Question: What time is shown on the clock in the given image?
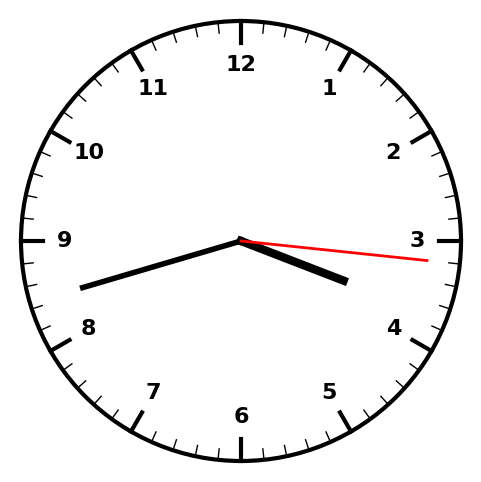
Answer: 03:42:16